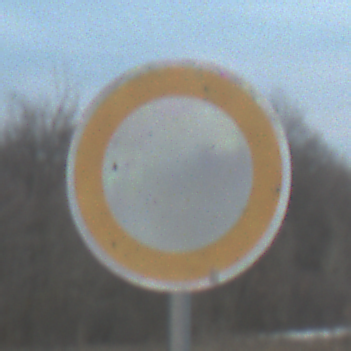
Verkehrszeichen: VerbotFahrzeugeAllerArt
Umgebung: Outdoor, RoadRail
Tageszeit: SunriseSunset
Wetter: PartlyCloudy
Licht: Natural
Jahreszeit: NotSpecified
Kontrast: LowContrast